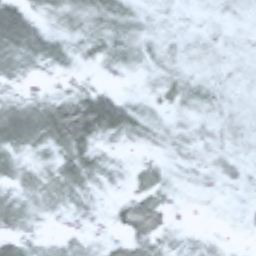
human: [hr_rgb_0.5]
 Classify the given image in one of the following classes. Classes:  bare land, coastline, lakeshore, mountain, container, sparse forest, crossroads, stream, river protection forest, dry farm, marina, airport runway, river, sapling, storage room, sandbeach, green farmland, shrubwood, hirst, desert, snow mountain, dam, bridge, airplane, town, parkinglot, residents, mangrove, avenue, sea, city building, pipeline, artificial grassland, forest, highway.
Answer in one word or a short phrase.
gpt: snow mountain